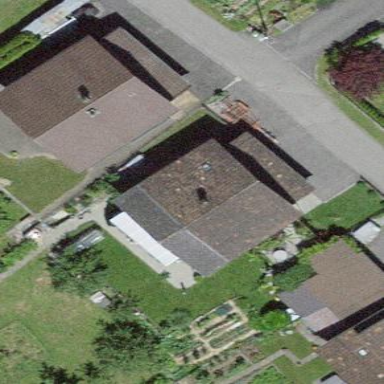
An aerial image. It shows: Residential building.